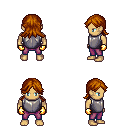
a pixel art fantasy rpg character, male body template, human, tanned skin, steel chest armor, magenta pants, brunette loose hair, gold gloves, four views (front, back, left, right), 2x2 character sprite sheet, small pixel art, hard edges, no anti-aliasing